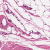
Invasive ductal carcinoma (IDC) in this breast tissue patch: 0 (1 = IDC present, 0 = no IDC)